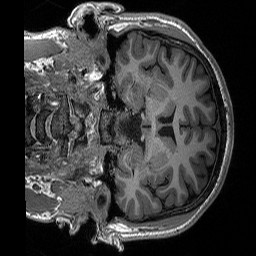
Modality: T1w
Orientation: coronal
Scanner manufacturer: siemens
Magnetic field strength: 3 T
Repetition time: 2.3 s
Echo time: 0.00298 s